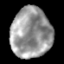
Tissue: lung
Cell type: Epithelial cells
Senescence score: 0.2395
Nuclear area (px): 2000
Mean DAPI intensity: 153.088